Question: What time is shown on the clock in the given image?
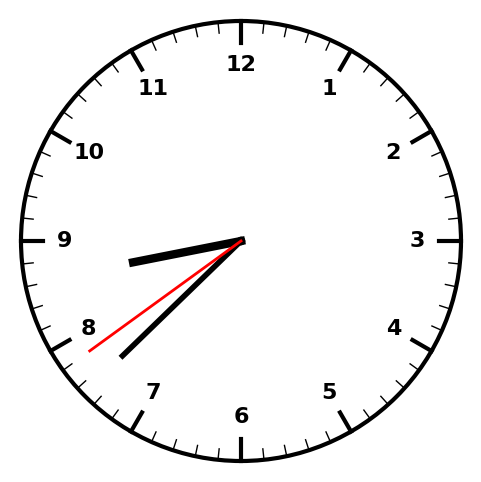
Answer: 08:37:39